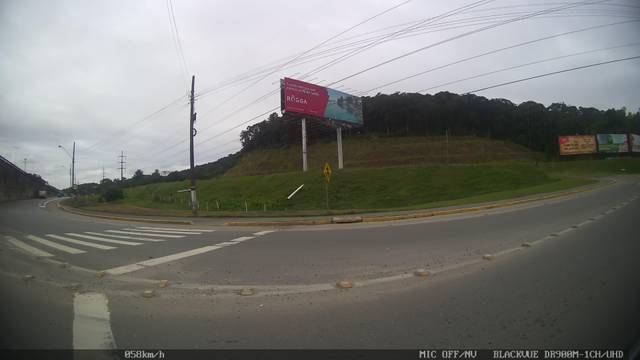
Region: Brazil
Coordinates: -26.297, -48.884